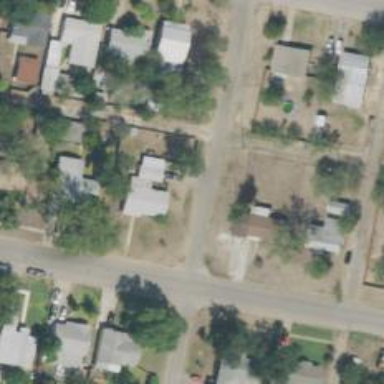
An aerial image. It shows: Alley classified as service road.